Question: I'm having problems connecting to my database
'''
<?php
@mysqli_connect( "127.0.0.1", "root", "root" ) or die( "Cannot connect to the database!" );
@mysqli_select_db( "phpherexamen" ) or die( "Connected to the database, but there's nothing here!" );
session_start();
?>
'''
This is the code I'm using to connect too my bd, but i always get the message:
> Connected to the database, but there's nothing here!
My db looks like this
What am I not seeing? :)
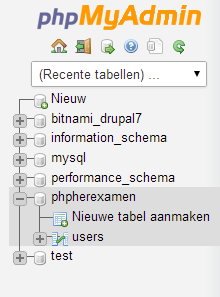
Answer: You should use the result of mysqli_connect function as a second parameter of the mysql_select_db function.
'''
$link = mysqli_connect( "127.0.0.1", "root", "root" )
if (!$link) {
die("Cannot connect to the database!");
}
$db_selected = mysql_select_db('phpherexamen', $link);
if (!$db_selected) {
die ("Connected to the database, but there's nothing here!");
}
'''